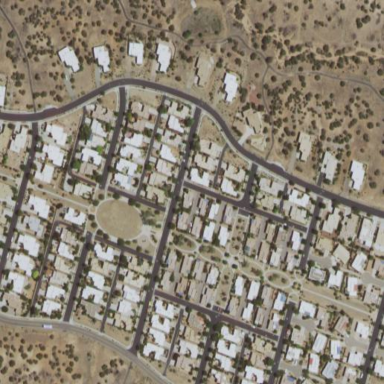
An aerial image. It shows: This residential area consists of single-family homes.